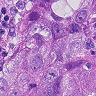
Metastatic tissue present: yes